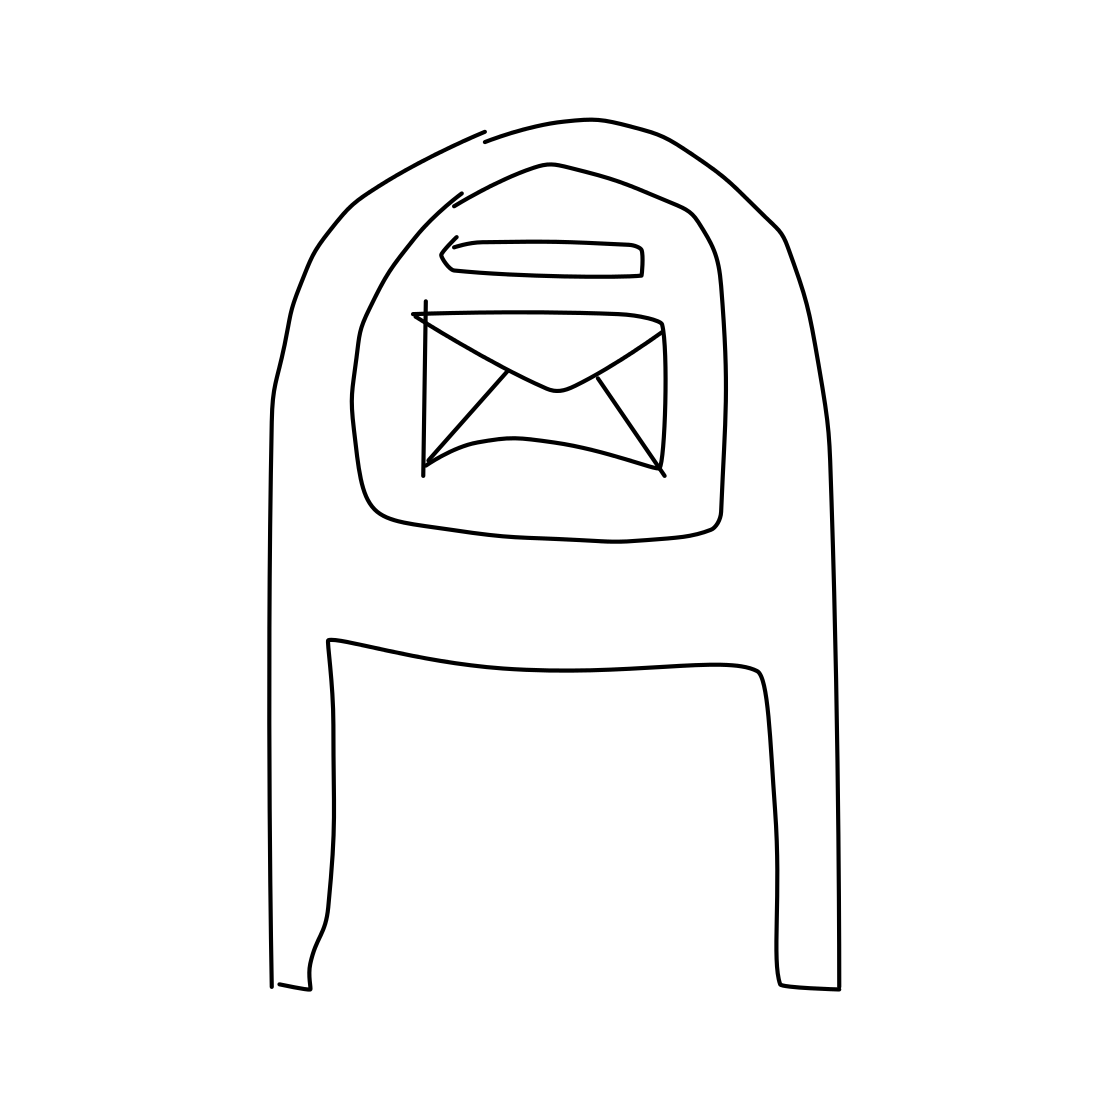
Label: mailbox